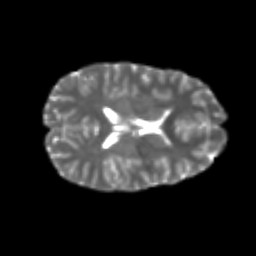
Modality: T2w
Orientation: axial
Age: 20
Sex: female
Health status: healthy
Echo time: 0.074 s